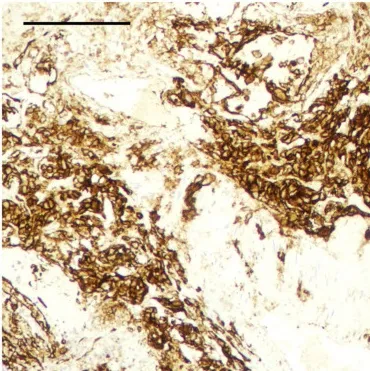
(D) The atypical endothelial cell proliferation of the lungs is shown as CD31-positive cells by IHC.
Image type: pathology (immunostaining)